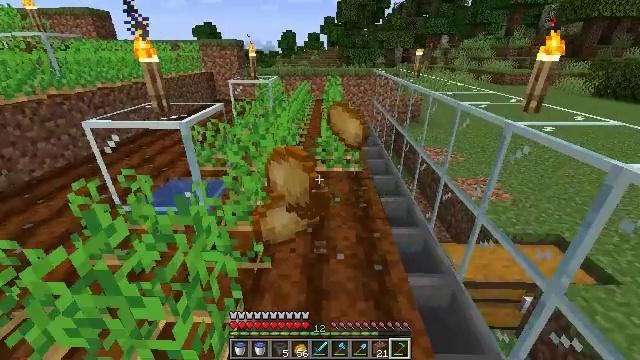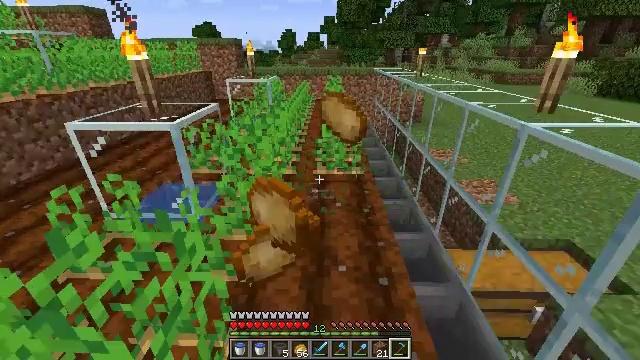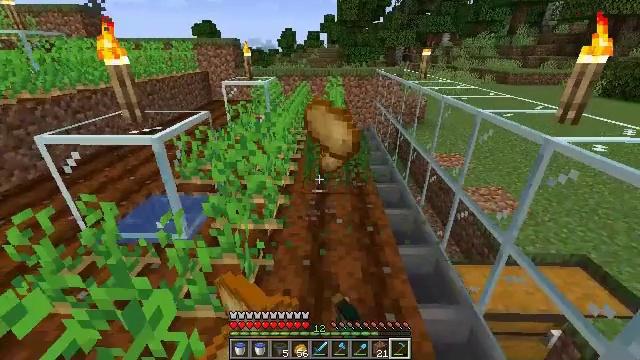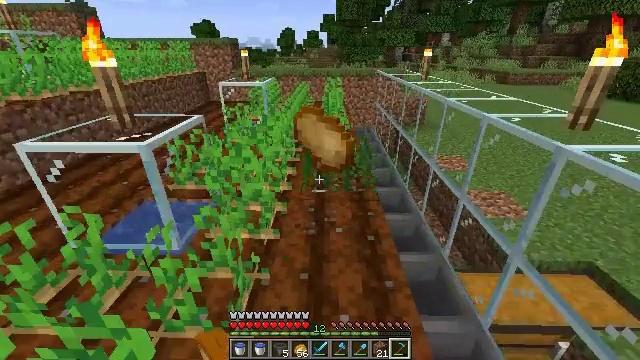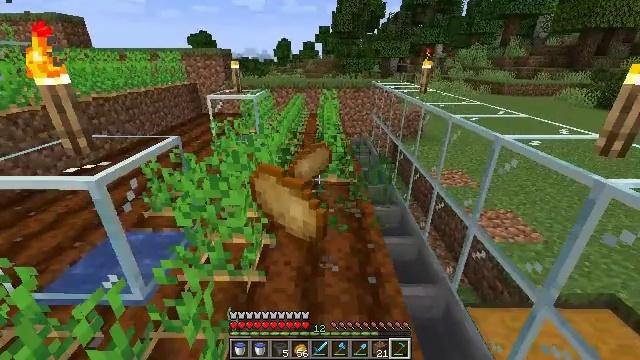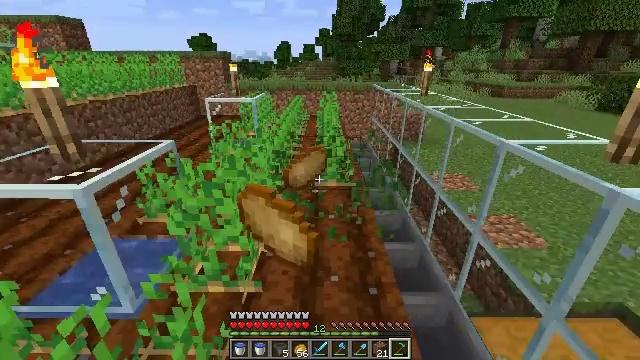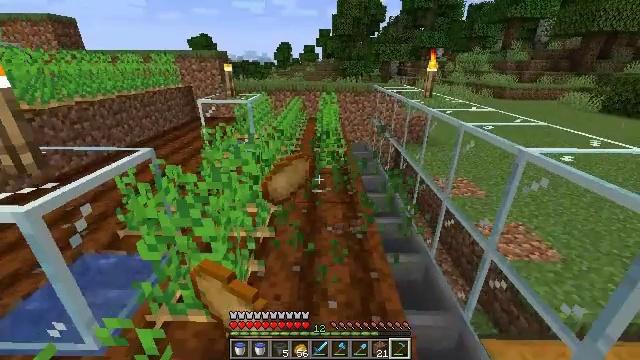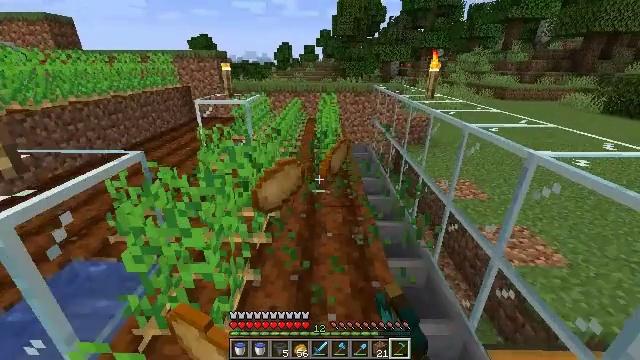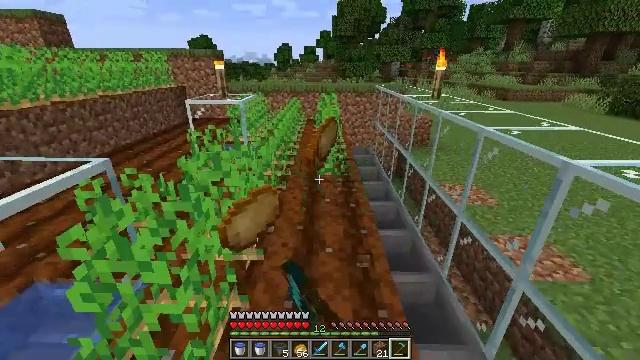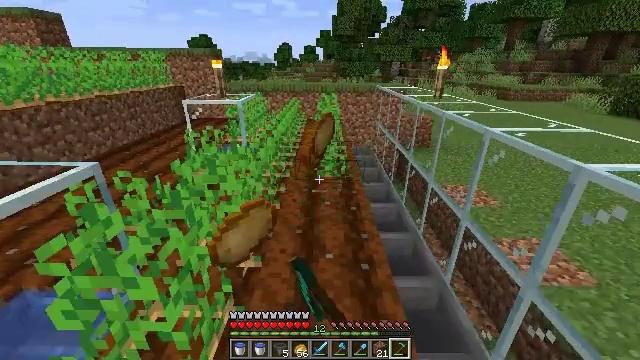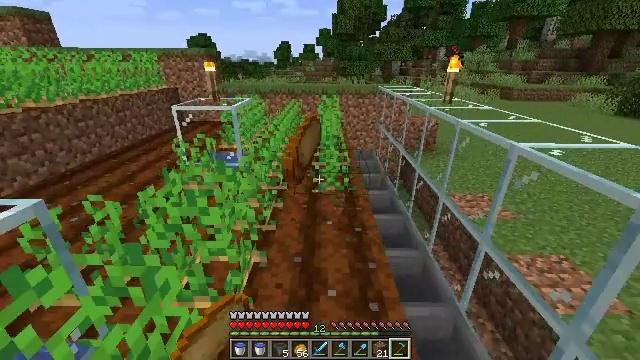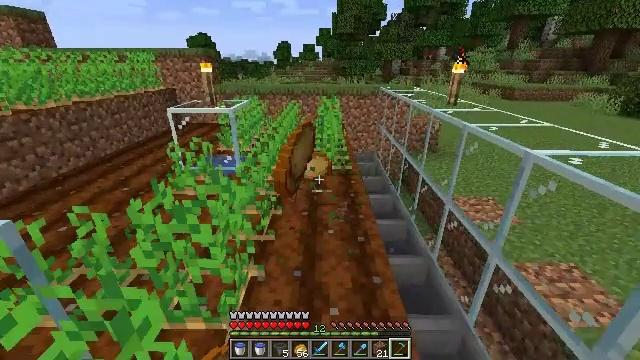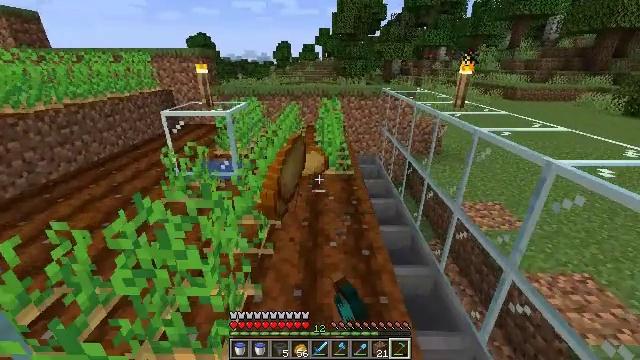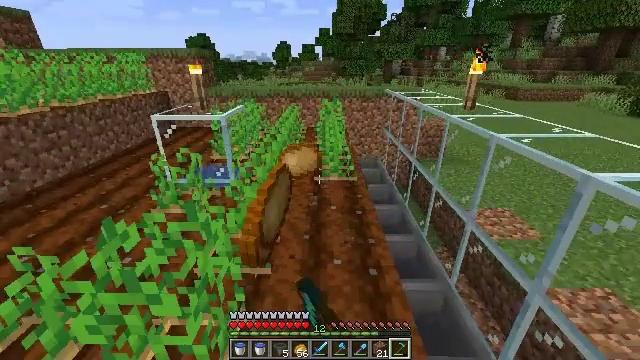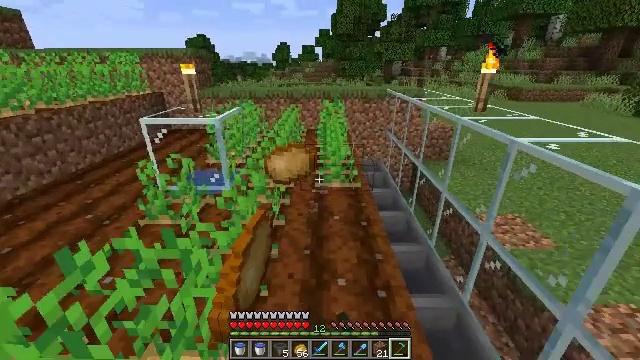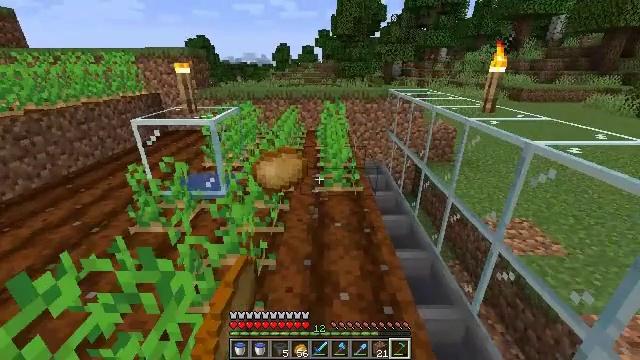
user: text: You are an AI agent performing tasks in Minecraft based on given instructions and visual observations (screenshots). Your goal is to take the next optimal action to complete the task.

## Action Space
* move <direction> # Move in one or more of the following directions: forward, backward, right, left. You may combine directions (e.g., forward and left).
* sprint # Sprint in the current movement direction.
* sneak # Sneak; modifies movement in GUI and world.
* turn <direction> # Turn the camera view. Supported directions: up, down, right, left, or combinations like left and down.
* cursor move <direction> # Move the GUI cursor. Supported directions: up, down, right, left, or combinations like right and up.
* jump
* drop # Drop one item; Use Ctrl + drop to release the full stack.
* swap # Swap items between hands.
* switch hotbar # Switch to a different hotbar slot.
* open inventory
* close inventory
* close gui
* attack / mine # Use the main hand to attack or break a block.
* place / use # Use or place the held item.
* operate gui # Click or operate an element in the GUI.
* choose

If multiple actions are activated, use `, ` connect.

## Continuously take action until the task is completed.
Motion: motion action
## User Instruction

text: Collect potatoes from the garden.
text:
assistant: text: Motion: move forward, attack / mine
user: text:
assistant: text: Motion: move forward, attack / mine
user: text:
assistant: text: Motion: move forward, attack / mine
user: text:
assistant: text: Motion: move forward, turn up
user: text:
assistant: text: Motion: move forward
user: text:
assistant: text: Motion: move forward, attack / mine
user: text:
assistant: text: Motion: move forward, attack / mine
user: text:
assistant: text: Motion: move forward, attack / mine
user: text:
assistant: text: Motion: move forward
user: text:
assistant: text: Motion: move forward
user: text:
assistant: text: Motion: move forward, attack / mine
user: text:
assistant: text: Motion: move forward, attack / mine
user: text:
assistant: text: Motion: move forward, attack / mine
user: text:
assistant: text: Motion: move forward
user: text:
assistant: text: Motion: move forward
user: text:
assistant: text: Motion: move forward, attack / mine
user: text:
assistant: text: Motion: move forward, attack / mine
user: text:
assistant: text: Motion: move forward, attack / mine
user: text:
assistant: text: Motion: move forward
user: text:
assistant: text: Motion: move forward, attack / mine
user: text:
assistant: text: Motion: move forward, attack / mine
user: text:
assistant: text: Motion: move forward, attack / mine
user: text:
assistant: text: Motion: move forward
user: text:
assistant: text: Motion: move forward, attack / mine
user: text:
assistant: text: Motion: move forward, attack / mine
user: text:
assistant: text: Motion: move forward, attack / mine
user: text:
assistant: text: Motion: move forward
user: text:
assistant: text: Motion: move forward
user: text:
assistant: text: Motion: move forward, attack / mine
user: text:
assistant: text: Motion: move forward, attack / mine